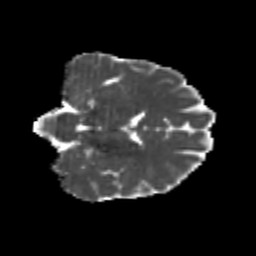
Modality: MD
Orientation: coronal
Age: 26
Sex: female
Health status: healthy
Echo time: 0.074 s